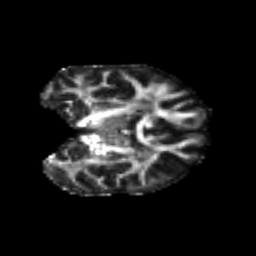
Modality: FA
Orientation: coronal
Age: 26
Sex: female
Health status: healthy
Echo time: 0.074 s